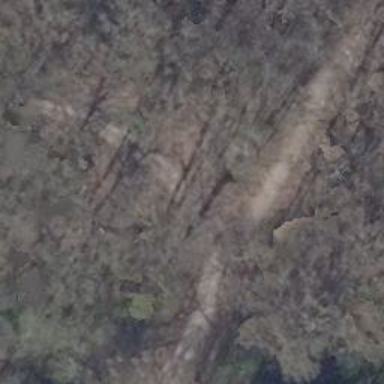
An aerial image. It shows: Dirt path.